Question: Given the supply, demand, and route table for this logistics problem, what is the minimum total cost? Please provide the answer as an integer.
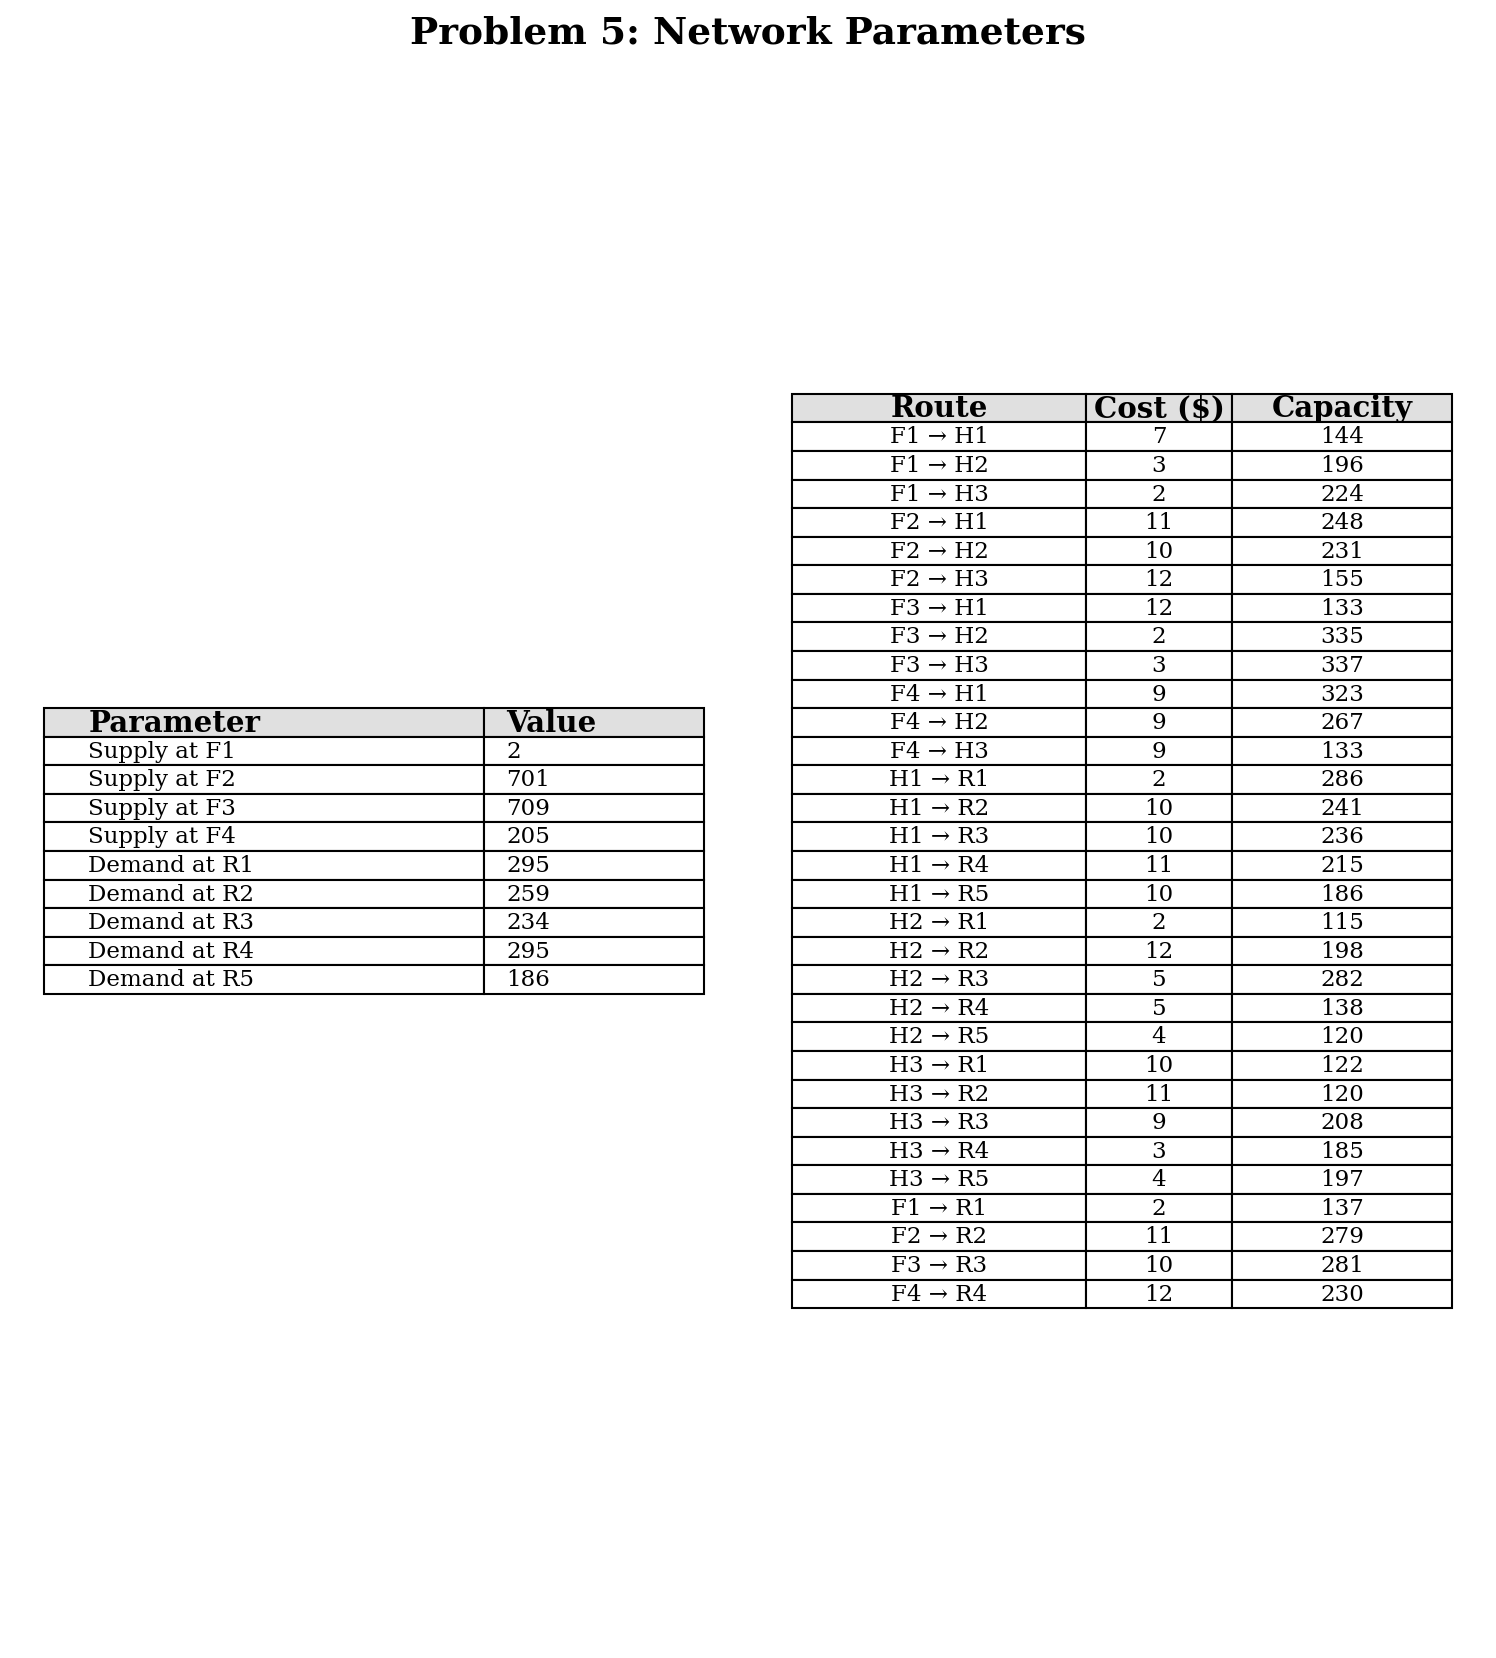
Answer: 10972